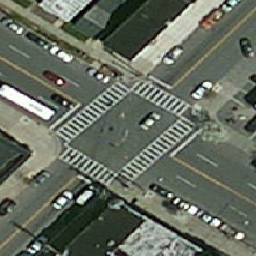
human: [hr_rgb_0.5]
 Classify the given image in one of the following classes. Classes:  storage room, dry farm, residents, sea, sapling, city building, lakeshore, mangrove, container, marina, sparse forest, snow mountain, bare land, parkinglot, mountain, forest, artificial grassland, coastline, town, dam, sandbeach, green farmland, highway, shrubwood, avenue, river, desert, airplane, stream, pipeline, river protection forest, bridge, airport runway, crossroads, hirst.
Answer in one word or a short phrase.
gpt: crossroads